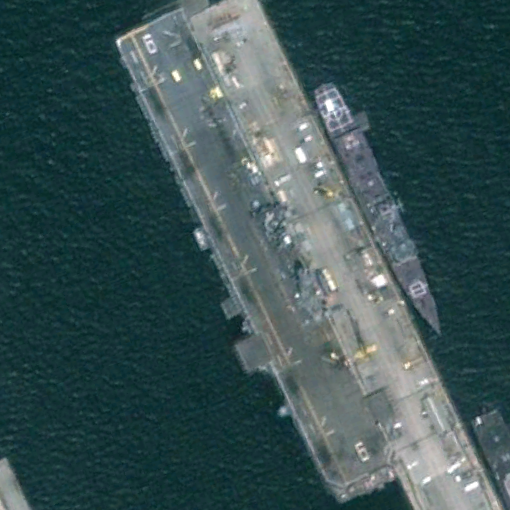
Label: assault